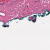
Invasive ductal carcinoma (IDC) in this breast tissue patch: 0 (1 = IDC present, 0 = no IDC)